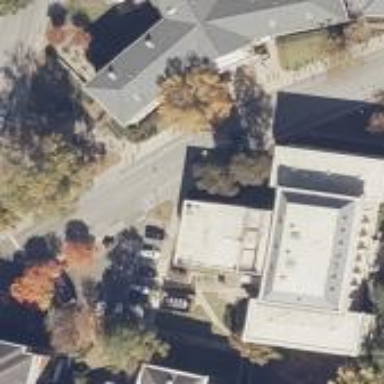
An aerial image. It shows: University building.